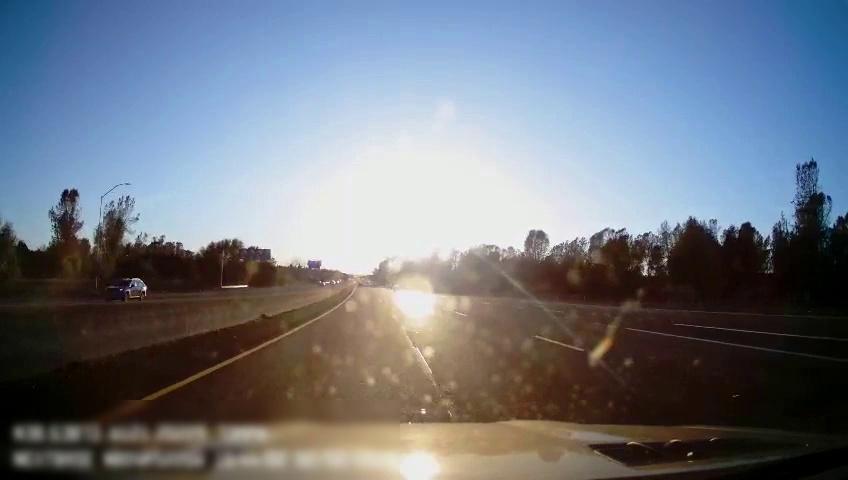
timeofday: Day
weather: Sunny
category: Drivable Space
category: Drivable Space
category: Vehicles | SUV
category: Lanes | Alternate Lane
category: Lanes | Alternate Lane
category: Lanes | Current Lane
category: Lanes | Alternate Lane
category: Lanes | Current Lane
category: Lanes | Alternate Lane